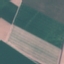
Land use / land cover: AnnualCrop